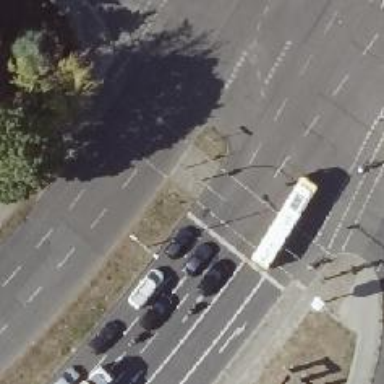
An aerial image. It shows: Footway crossing equipped with traffic signals and central island.